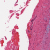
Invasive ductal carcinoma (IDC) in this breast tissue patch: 0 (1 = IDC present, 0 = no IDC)